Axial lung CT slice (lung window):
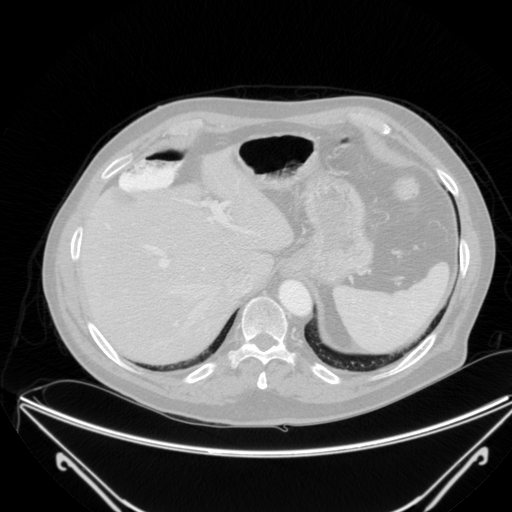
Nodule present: no